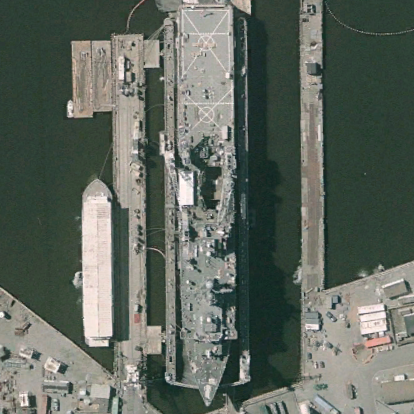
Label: combat